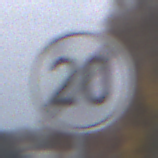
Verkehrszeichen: EndeGeschwindigkeit20
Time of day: MorningAfternoon
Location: Outdoor (Nature)
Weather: Overcast
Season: NotSpecified
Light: Natural